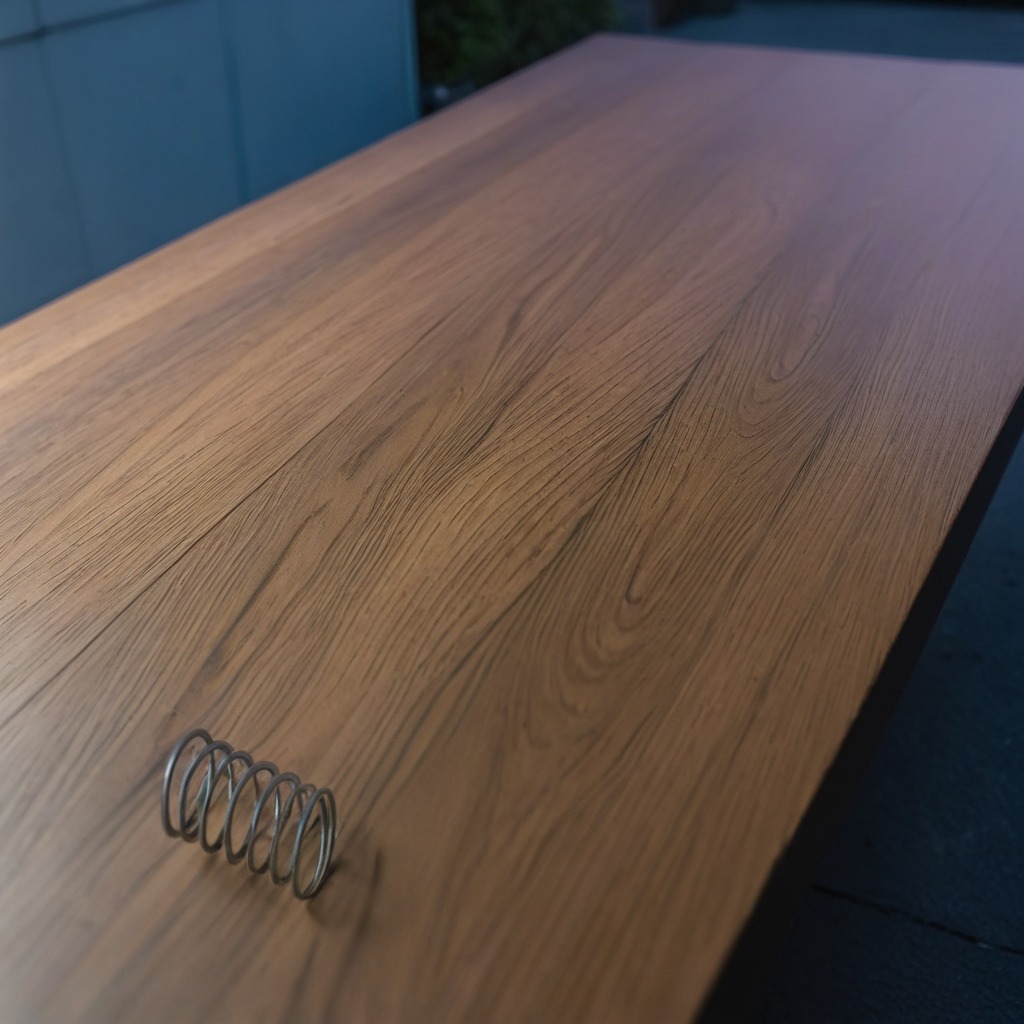
A coiled metal spring is lying on the table.